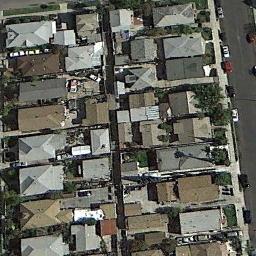
Label: residential